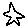
Label: star